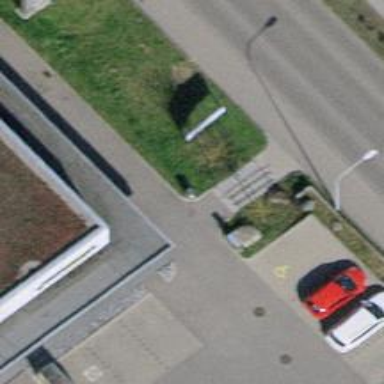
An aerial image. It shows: Footway made of paving stones.